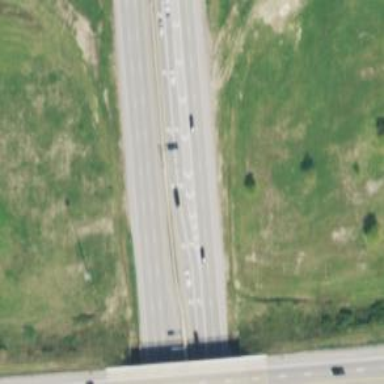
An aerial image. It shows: Trunk highway.